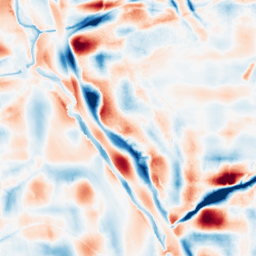
Category: wavelet
Decomposition family: wavelet_dwt
Decomposition parameters: wavelet: coif2
level: 5
Upsampling method: bicubic
Upsampling parameters: scale: 2
Upsampling scale: 2